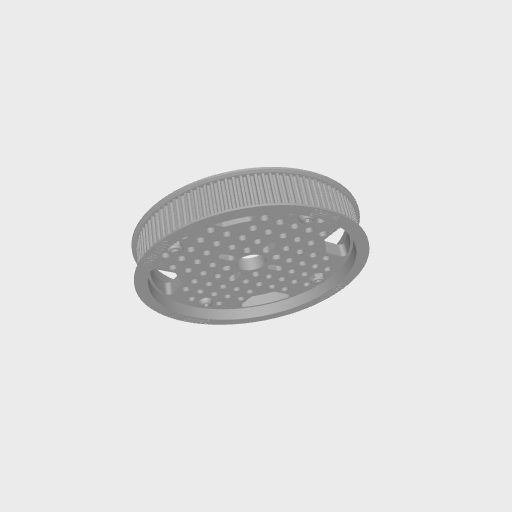
Part: Pulley3P14ID108T